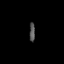
Tissue: skin
Cell type: Epithelial cells
Senescence score: 0.2699
Nuclear area (px): 103
Mean DAPI intensity: 82.184